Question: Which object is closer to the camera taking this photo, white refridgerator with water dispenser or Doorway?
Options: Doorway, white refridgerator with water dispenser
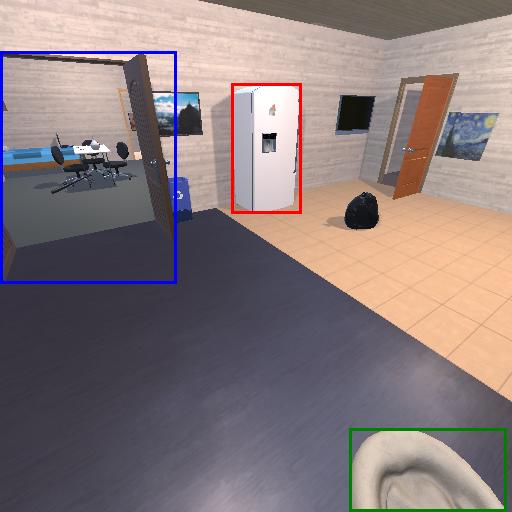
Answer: Doorway